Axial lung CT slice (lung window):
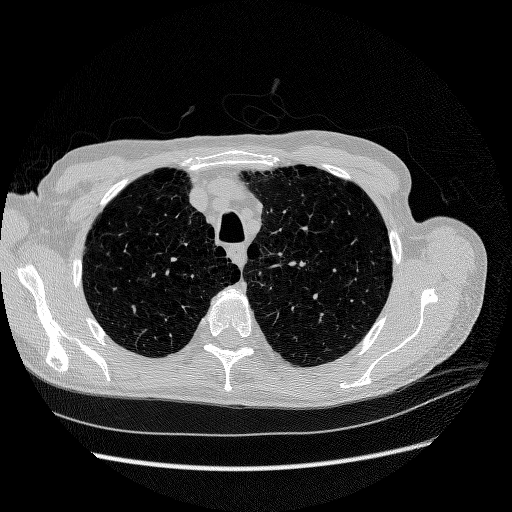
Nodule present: no